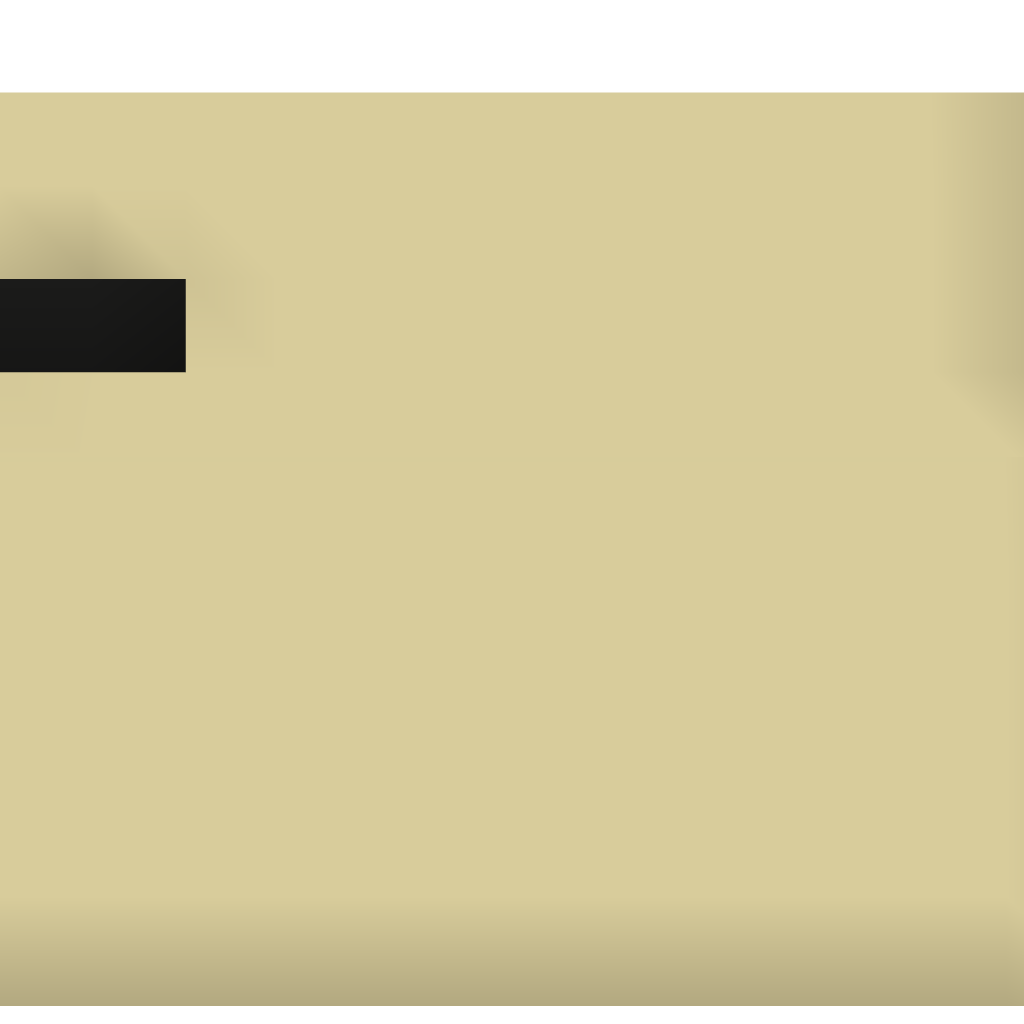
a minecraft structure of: Small Redstone House